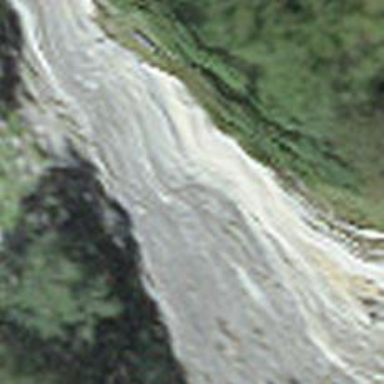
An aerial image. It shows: Cliff in nature.